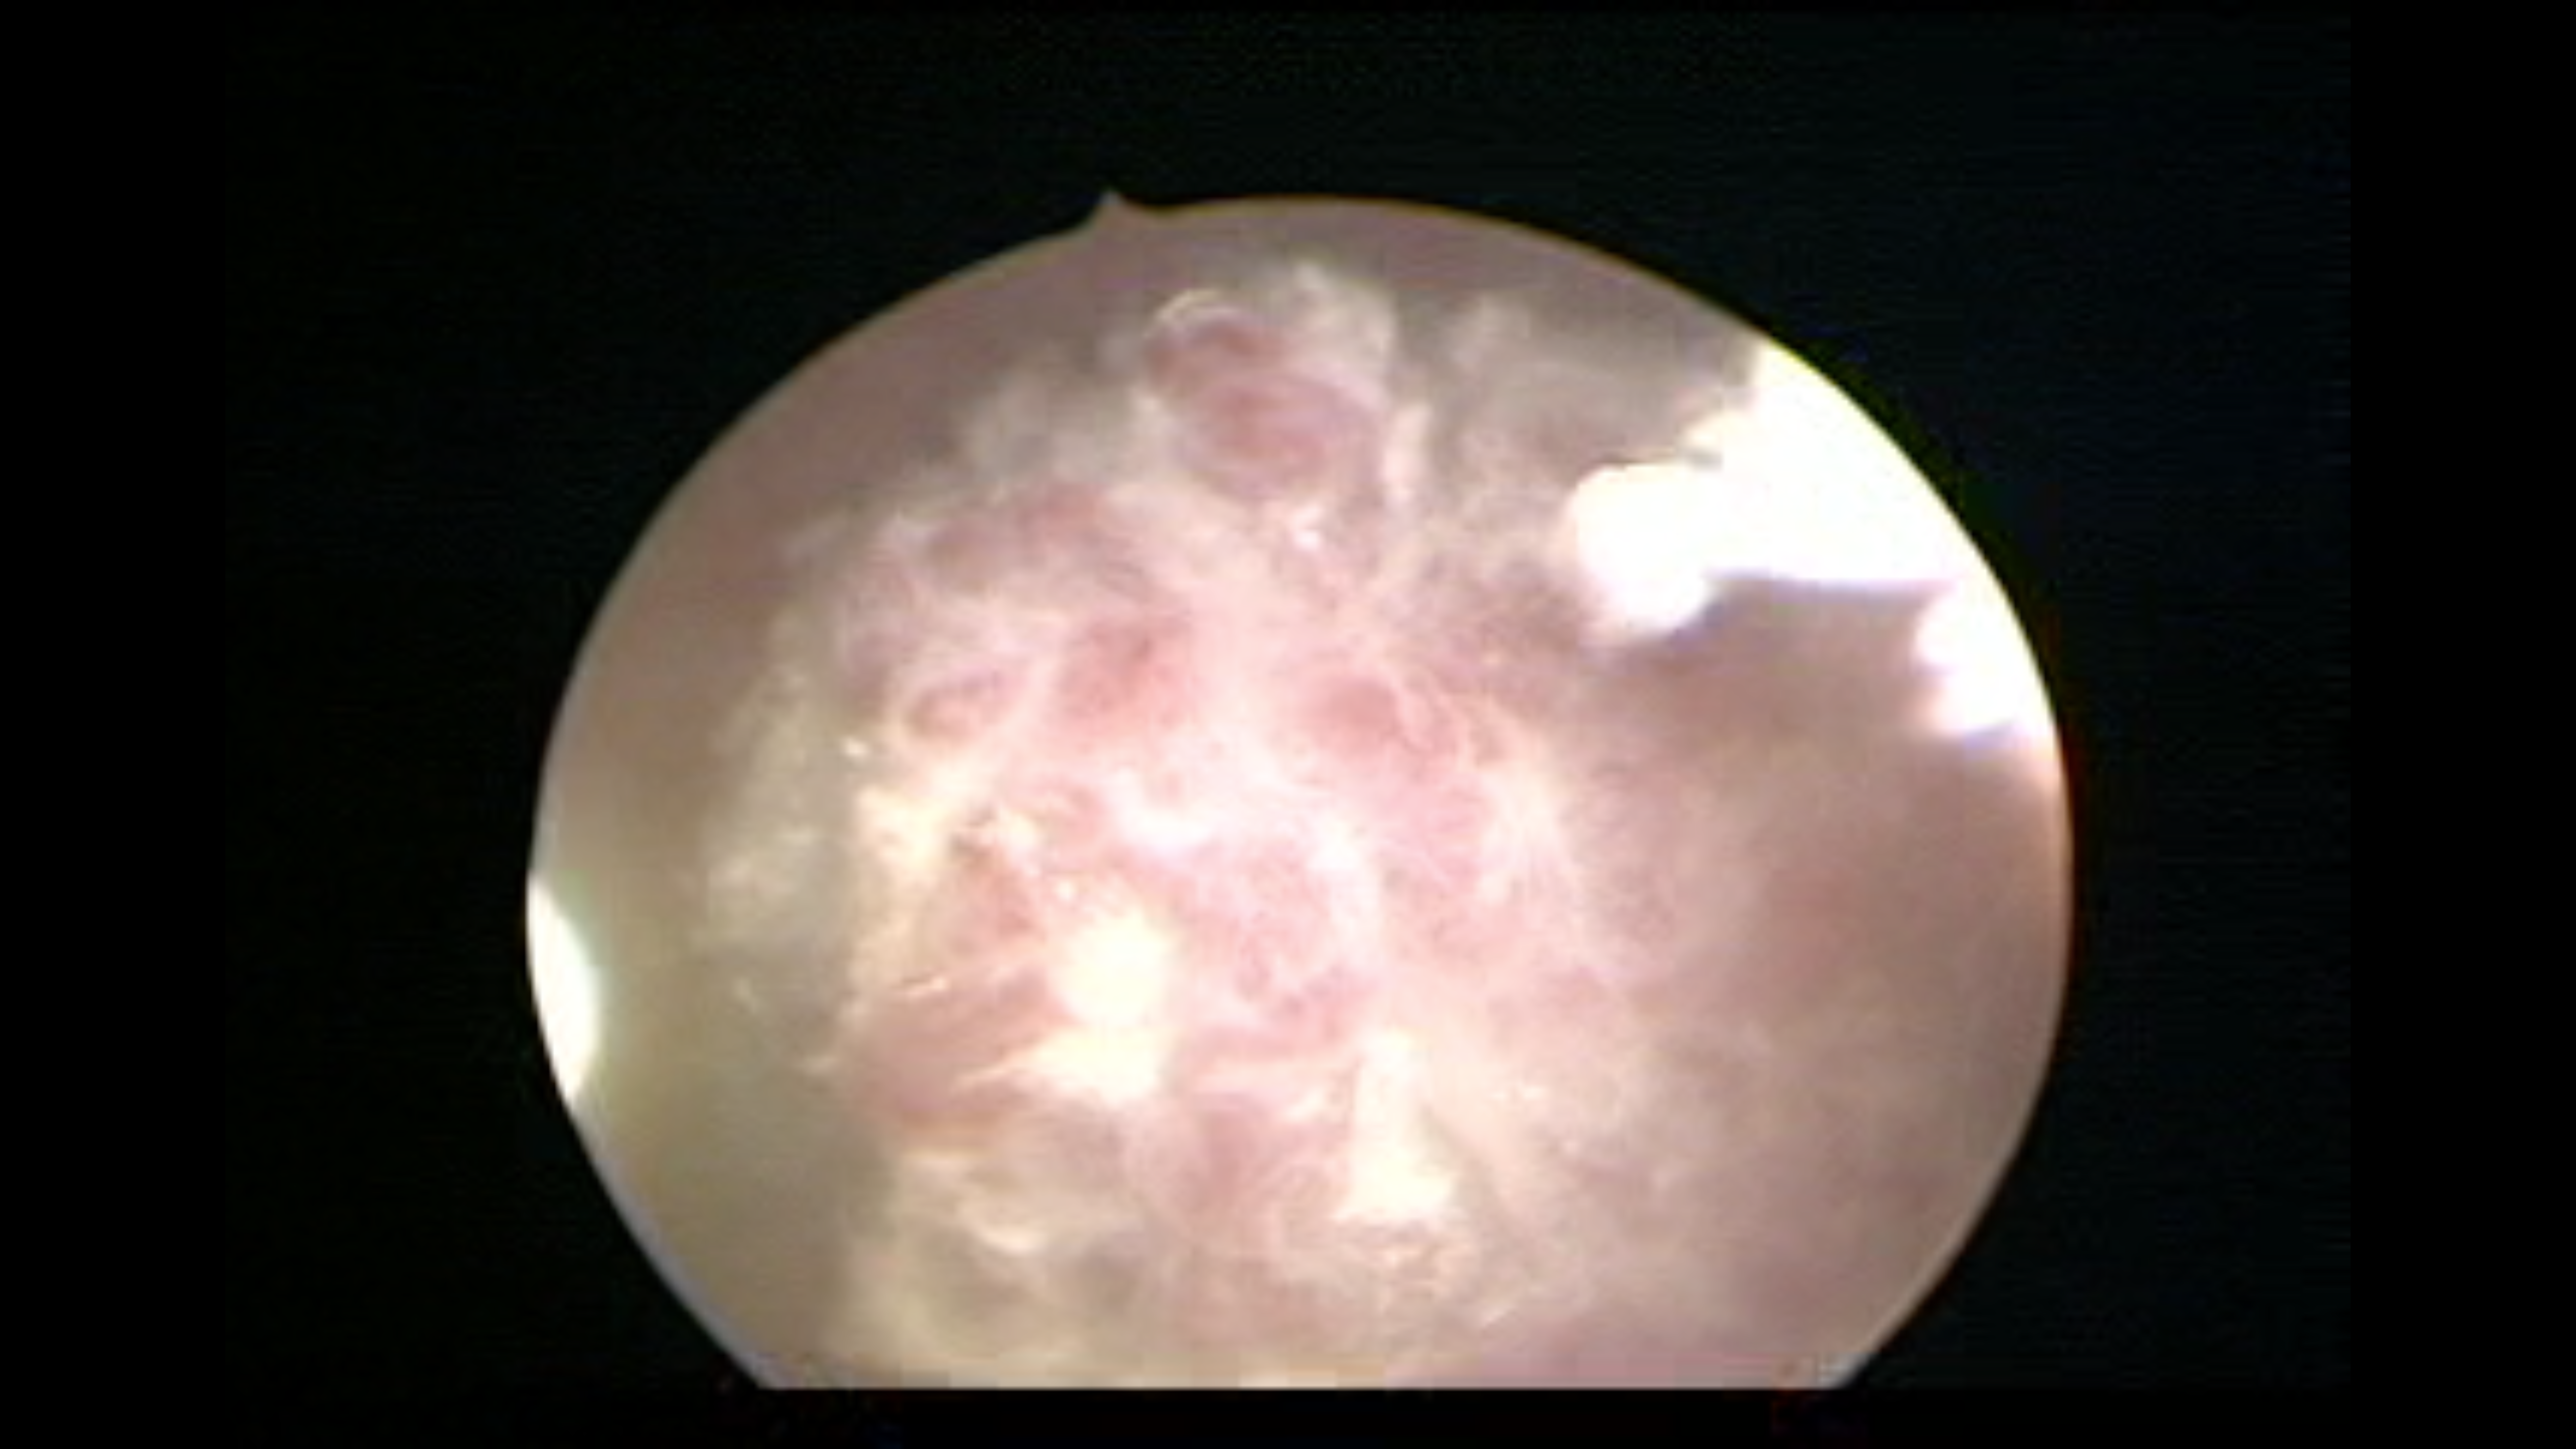
Modality: WLC
Class: Malignant
Subclass: HighGradePapillary
Lesion: Multifocal
Multifocal: 2 to 7
Stage: T2
Morphology: Papillary
Bladder cancer association: Yes